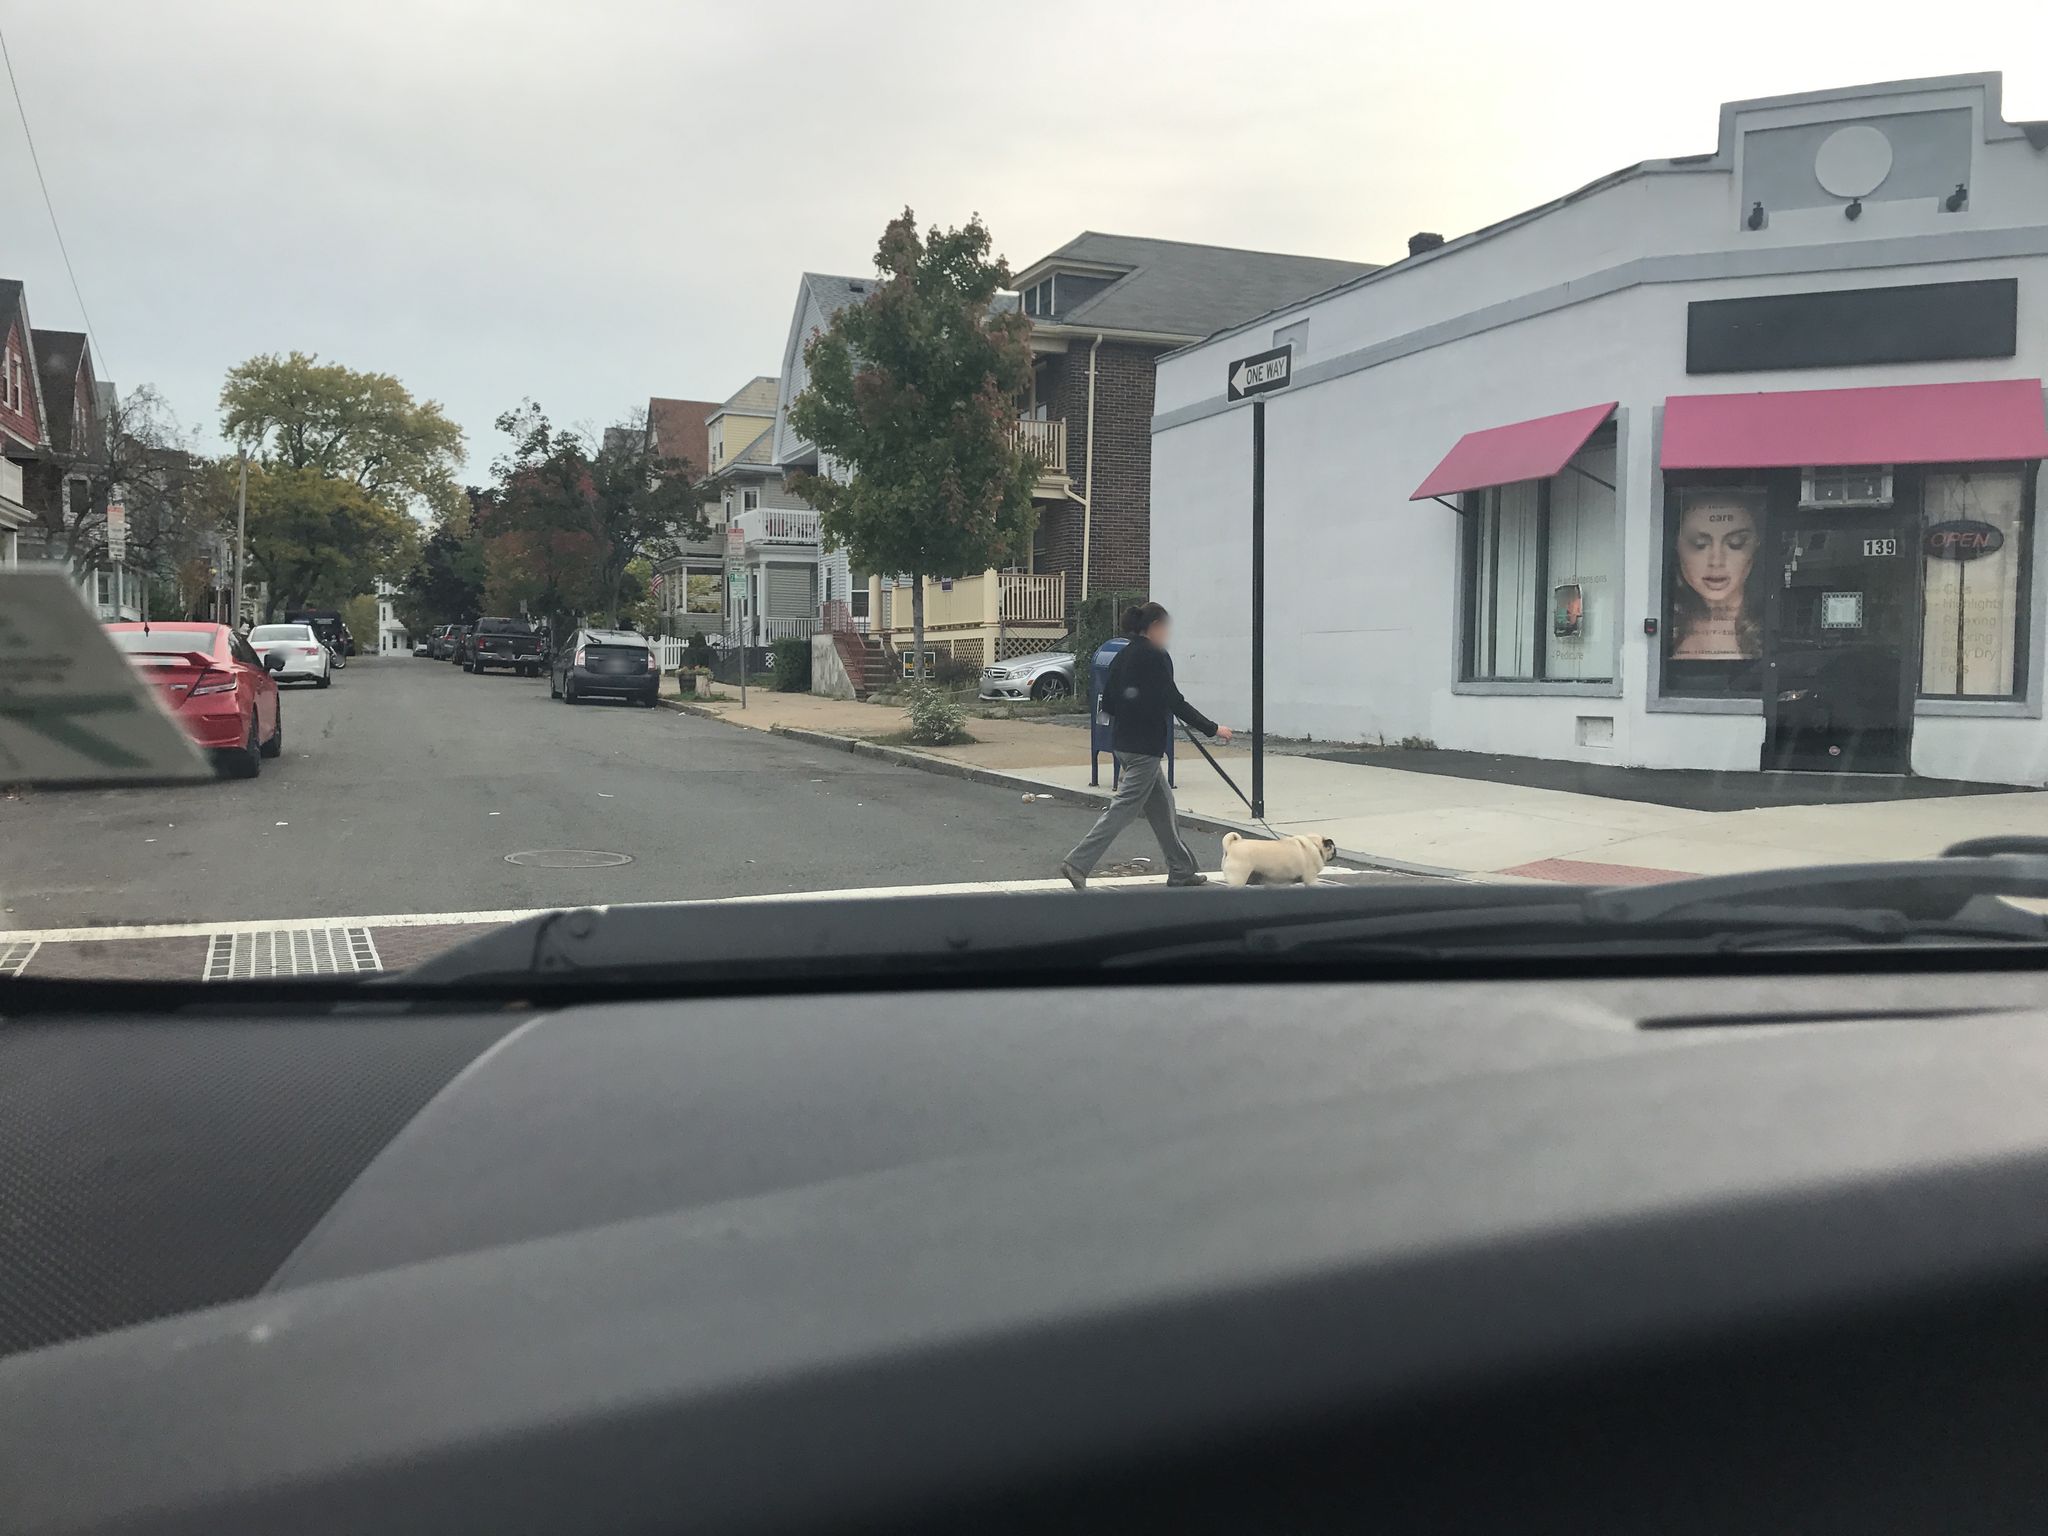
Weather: clear
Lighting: day
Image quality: good
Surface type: driving surface
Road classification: residential
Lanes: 1
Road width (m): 15.2
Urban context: urban centre
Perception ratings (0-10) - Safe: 4.02, Lively: 7.58, Beautiful: 2.54, Boring: 1.76, Depressing: 3.61, Wealthy: 3.08